Question:
I tried to add a time stamp and flag that would switch once the direction changed, but I could not figure out how to make it do what I wanted.
'''
trackdirectionC = 0
trackdirectionP = 0
timerstart = time(timeframe.period)
if direction < 0
trackdirectionC := 1
else
trackdirectionC := -1
if trackdirectionC != trackdirectionP
trackdirectionP == trackdirectionC
timerstart == time(timeframe.period)
'''
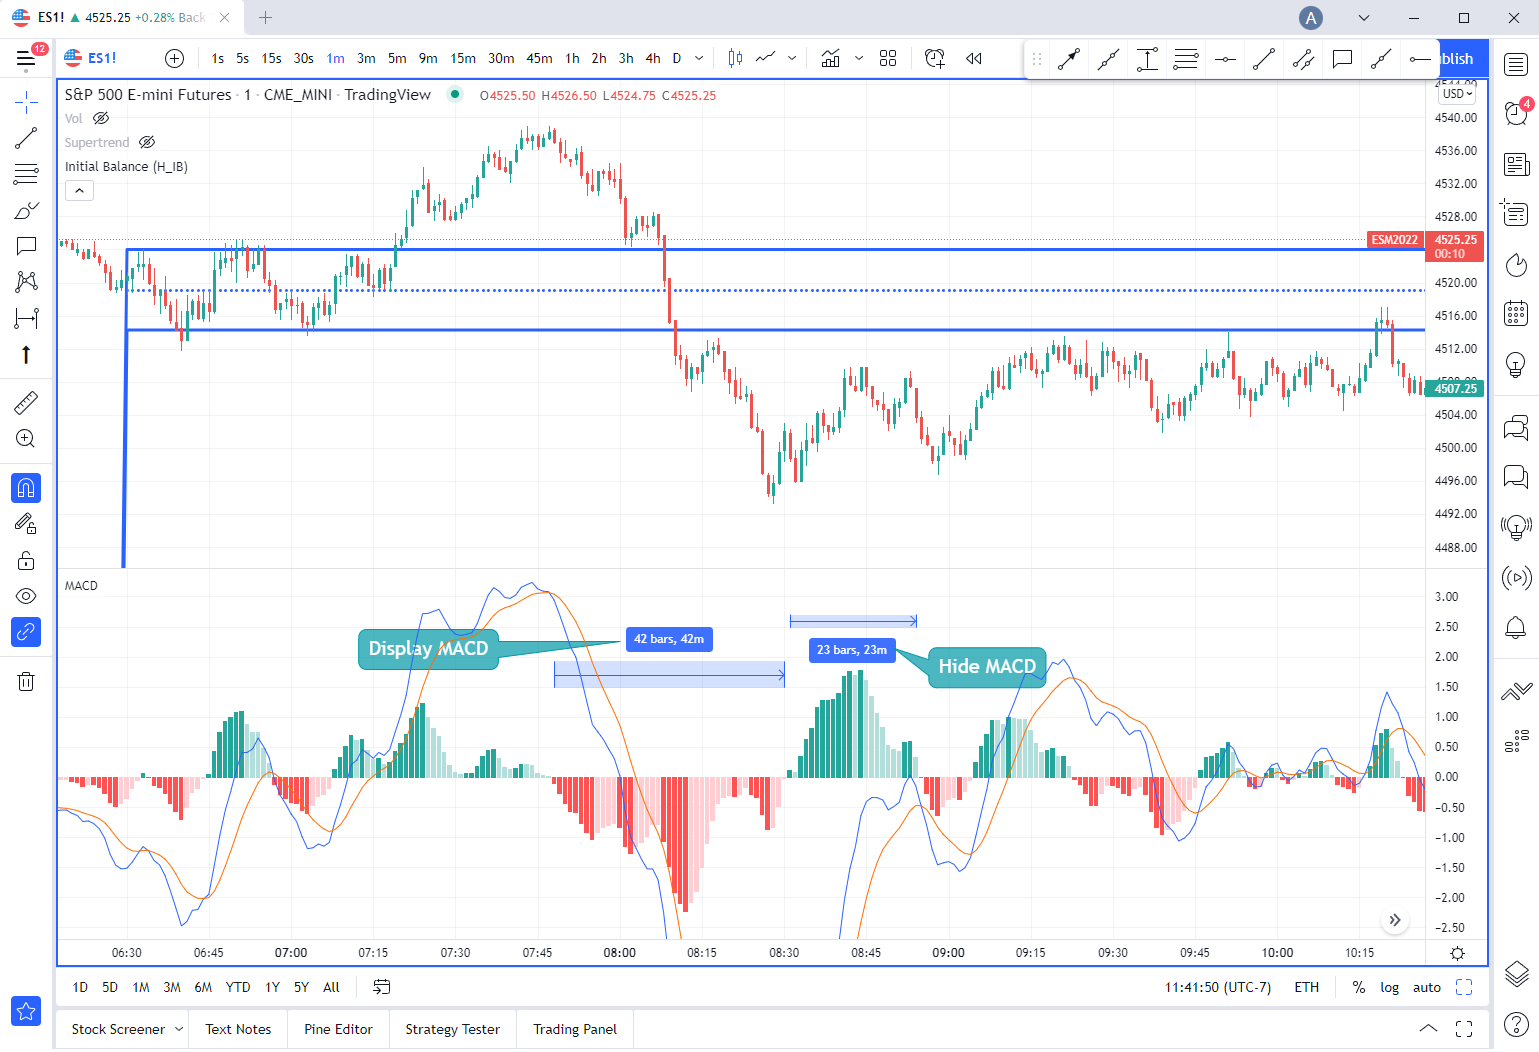
Answer: One idea is to convert your chart's timeframe into minutes. Then count the number of bars when your condition is true and multiply it by the resolution in minutes.
'''
//@version=5
indicator("My script")
// Getting inputs
fast_length = input(title="Fast Length", defval=12)
slow_length = input(title="Slow Length", defval=26)
src = input(title="Source", defval=close)
signal_length = input.int(title="Signal Smoothing", minval = 1, maxval = 50, defval = 9)
sma_source = input.string(title="Oscillator MA Type", defval="EMA", options=["SMA", "EMA"])
sma_signal = input.string(title="Signal Line MA Type", defval="EMA", options=["SMA", "EMA"])
// Plot colors
col_macd = input(#2962FF, "MACD Line ", group="Color Settings", inline="MACD")
col_signal = input(#FF6D00, "Signal Line ", group="Color Settings", inline="Signal")
col_grow_above = input(#26A69A, "Above Grow", group="Histogram", inline="Above")
col_fall_above = input(#B2DFDB, "Fall", group="Histogram", inline="Above")
col_grow_below = input(#FFCDD2, "Below Grow", group="Histogram", inline="Below")
col_fall_below = input(#FF5252, "Fall", group="Histogram", inline="Below")
// Calculating
fast_ma = sma_source == "SMA" ? ta.sma(src, fast_length) : ta.ema(src, fast_length)
slow_ma = sma_source == "SMA" ? ta.sma(src, slow_length) : ta.ema(src, slow_length)
macd = fast_ma - slow_ma
signal = sma_signal == "SMA" ? ta.sma(macd, signal_length) : ta.ema(macd, signal_length)
hist = macd - signal
plot(hist, title="Histogram", style=plot.style_columns, color=(hist>=0 ? (hist[1] < hist ? col_grow_above : col_fall_above) : (hist[1] < hist ? col_grow_below : col_fall_below)))
plot(macd, title="MACD", color=col_macd)
plot(signal, title="Signal", color=col_signal)
//////////////////////////// Strategy ////////////////////////////
in_up_time = input.int(10, "Up time")
in_dwn_time = input.int(15, "Down time")
f_resInMinutes() =>
_resInMinutes = timeframe.multiplier * (
timeframe.isseconds ? 1. / 60 :
timeframe.isminutes ? 1. :
timeframe.isdaily ? 60. * 24 :
timeframe.isweekly ? 60. * 24 * 7 :
timeframe.ismonthly ? 60. * 24 * 30.4375 : na)
var up_cnt = 0
var dwn_cnt = 0
up_cnt := hist >= 0 ? up_cnt + 1 : 0 // Increase the counter if the current hist is green, reset otherwise
dwn_cnt := hist < 0 ? dwn_cnt + 1 : 0 // Increase the counter if the current hist is red, reset otherwise
up_cnt_time = f_resInMinutes() * up_cnt
dwn_cnt_time = f_resInMinutes() * dwn_cnt
buy = up_cnt_time > in_up_time
sell = dwn_cnt_time > in_dwn_time
_green = color.new(color.green, 85)
_red = color.new(color.red, 85)
bgcolor(buy ? _green : na)
bgcolor(sell ? _red : na)
'''
<URL>
Of course, this could only work if your chart's timeframe is less than your target.